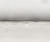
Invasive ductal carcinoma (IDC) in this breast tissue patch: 0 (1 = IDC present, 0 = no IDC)